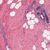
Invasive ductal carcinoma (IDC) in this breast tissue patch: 0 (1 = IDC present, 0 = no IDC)